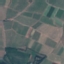
Land use / land cover: PermanentCrop